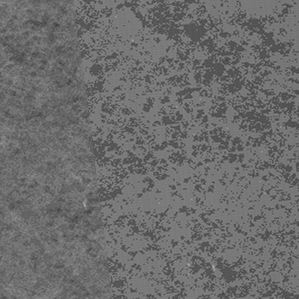
Label: frost